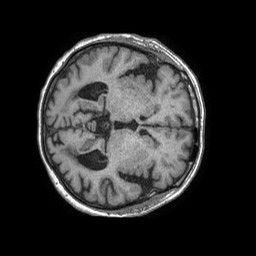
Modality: T1w
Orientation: axial
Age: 85
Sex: female
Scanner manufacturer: philips
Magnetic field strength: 1.5 T
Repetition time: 0.007824 s
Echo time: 0.003646 s